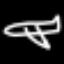
Label: airplane